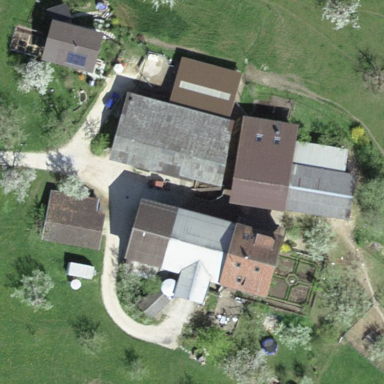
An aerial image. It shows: Farmyard area.